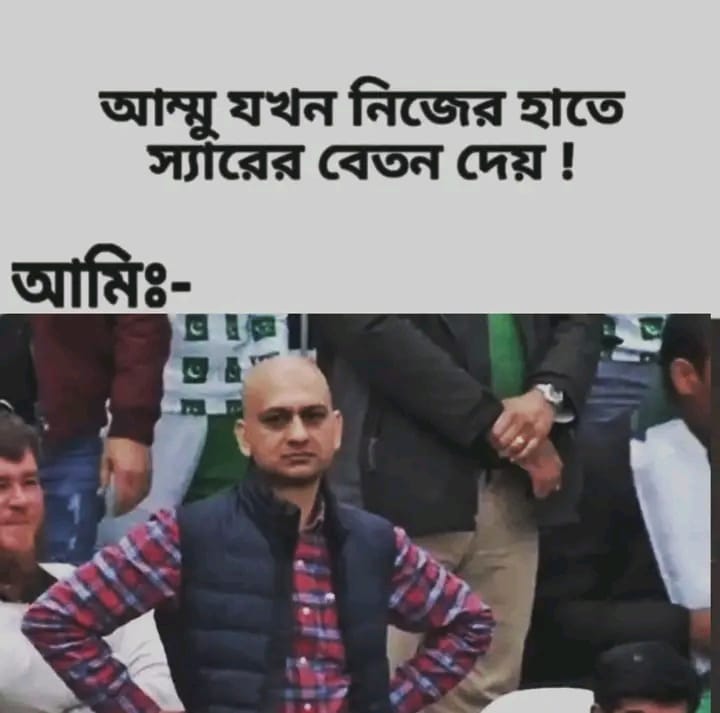
Text: আম্মু যখন নিজের হাতে স্যারের বেতন দেয়  আমি
Label: Non Hate